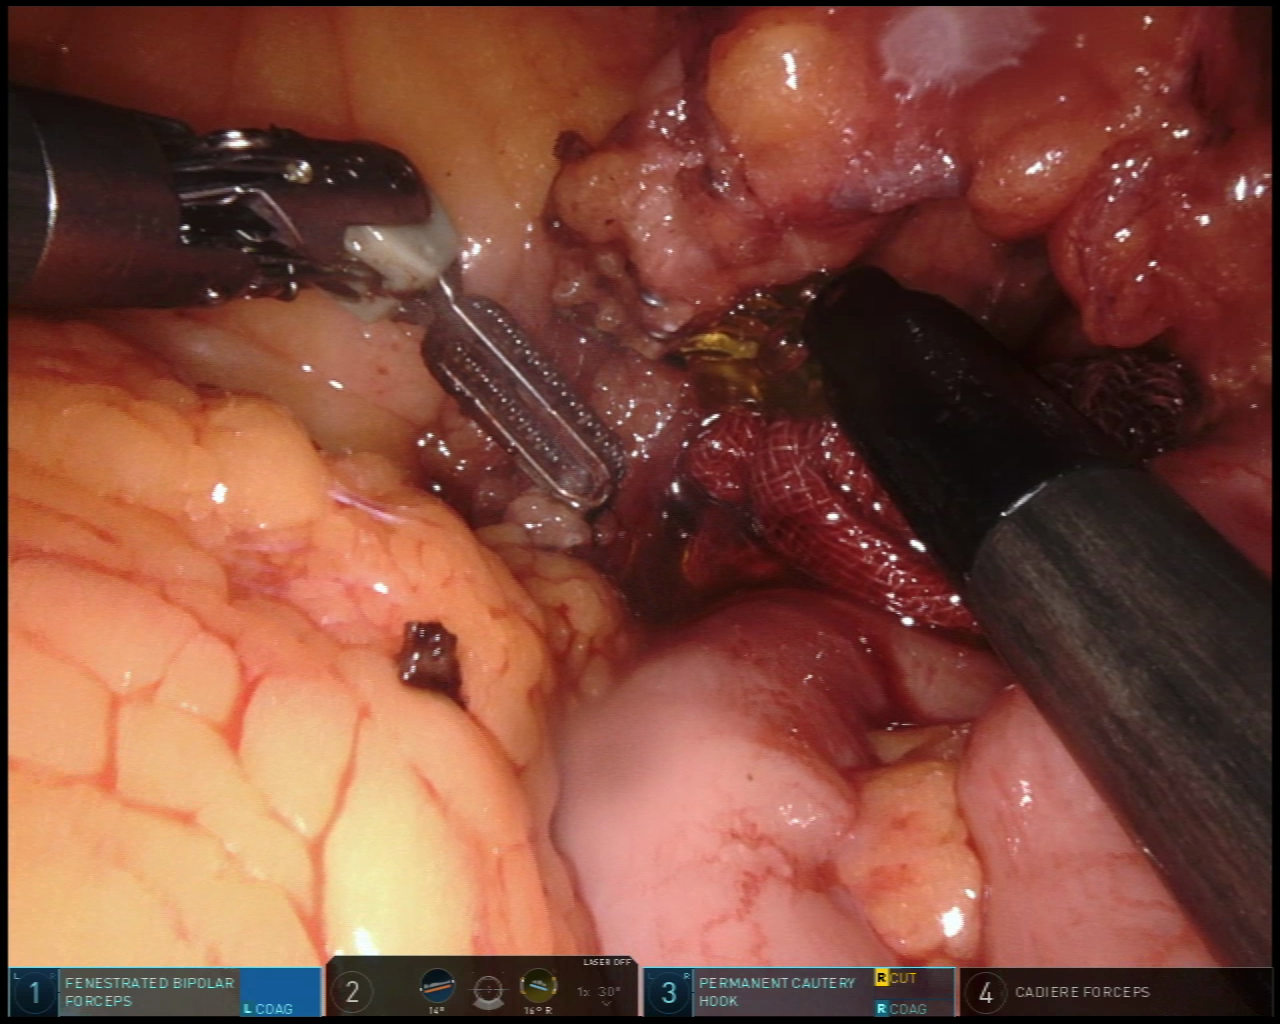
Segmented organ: small_intestine
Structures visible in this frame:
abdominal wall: no
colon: no
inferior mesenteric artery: no
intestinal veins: no
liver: no
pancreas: no
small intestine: yes
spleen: no
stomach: no
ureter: no
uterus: no
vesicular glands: no